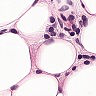
Metastatic tissue present: yes